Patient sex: F
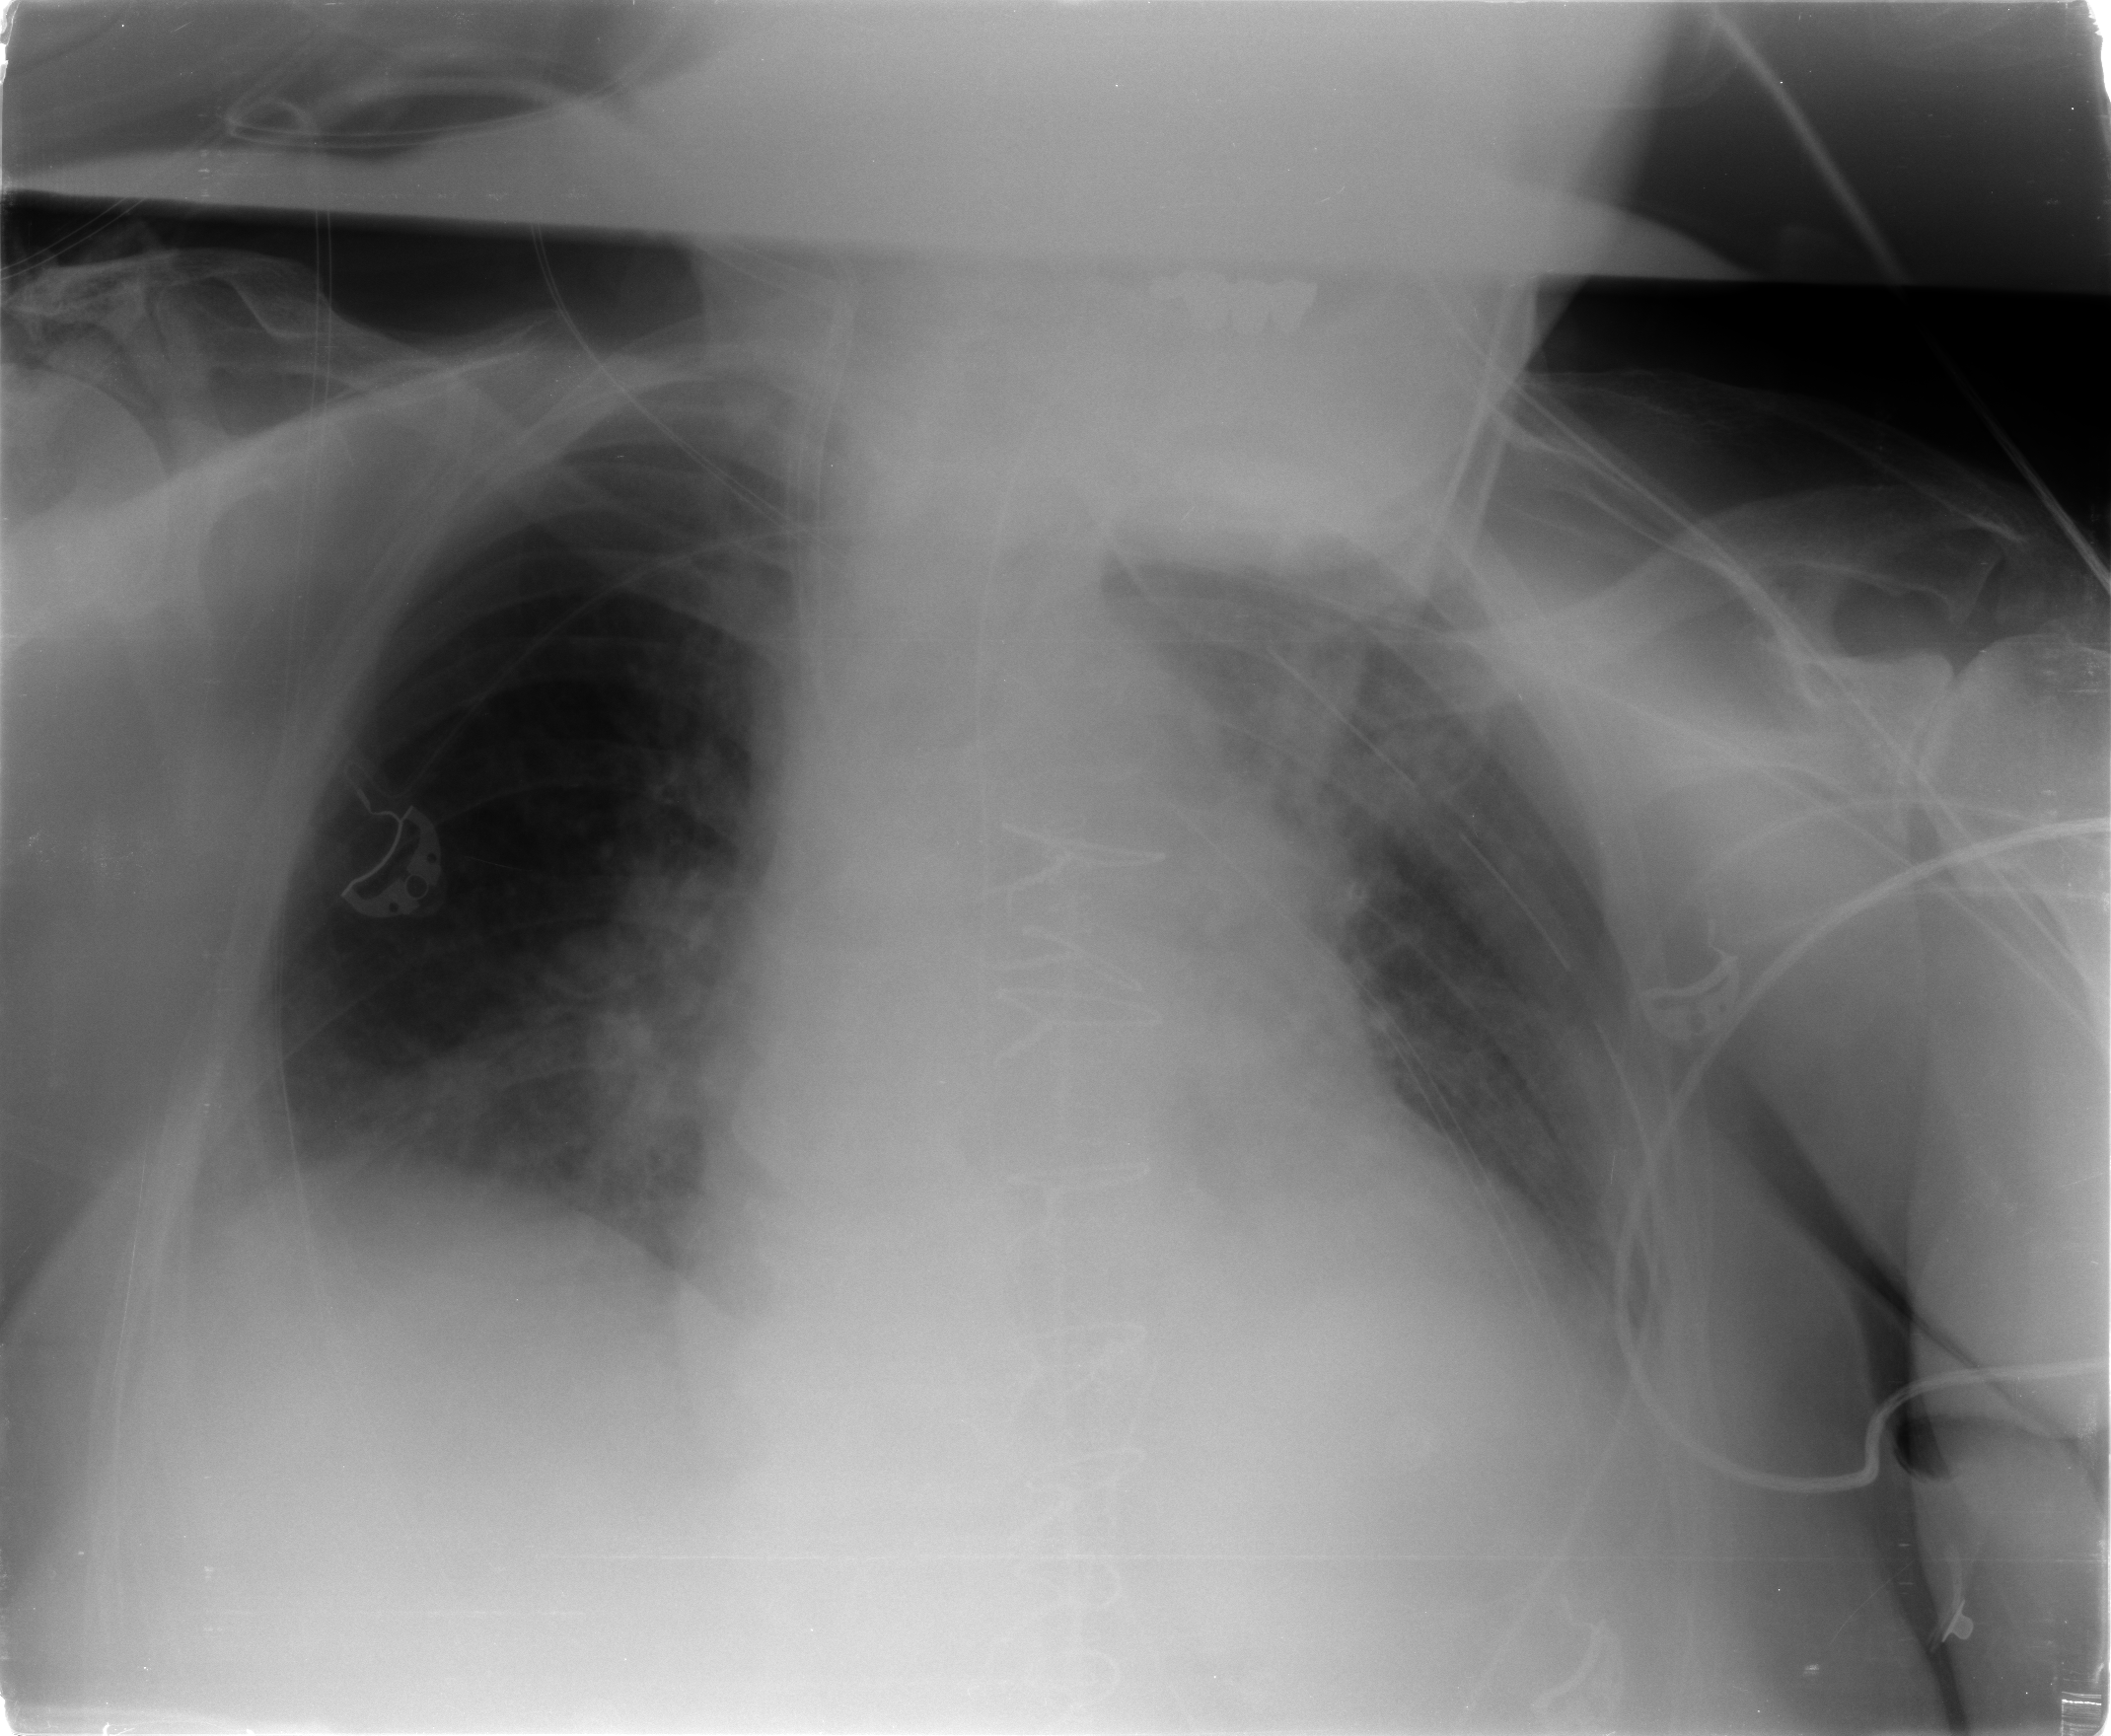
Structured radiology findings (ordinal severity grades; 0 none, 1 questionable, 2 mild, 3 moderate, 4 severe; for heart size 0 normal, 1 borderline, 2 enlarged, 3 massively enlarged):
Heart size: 2
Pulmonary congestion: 2
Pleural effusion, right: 2
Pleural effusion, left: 2
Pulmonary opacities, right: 2
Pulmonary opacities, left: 2
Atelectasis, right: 0
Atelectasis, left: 0